Question: I have never used XML much and need some help reading a complex file.
I am trying to get to the number that is nested in:
outputTree\command\heading\pivotTable\dimension\category\dimension\category\dimension\group\category\call:Text(number)
I just have no idea how to do it.
if anyone could show me some basics of this it would be helpful all the examples I see are very basic and don't have this many levels so I am having issues understanding how to get to this level.
thank you.
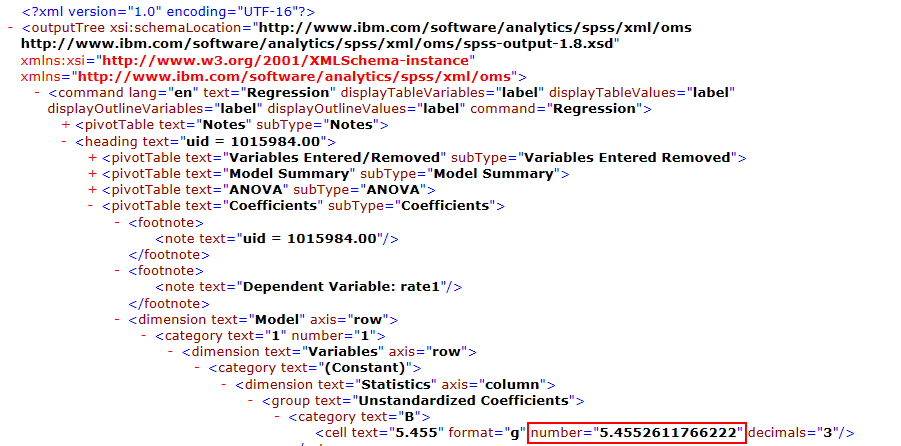
Answer: You can use an <URL>. Based on the structure of your document, this should snag you the precise value you are looking for:
'''
var xml = XDocument.Load(@"c:\path o
ile.xml");
var nsManager = new XmlNamespaceManager(new NameTable());
nsManager.AddNamespace(
"oms",
"http://www.ibm.com/software/analytics/spss/xml/oms");
var cell = xml.XPathSelectElement(
"oms:outputTree/oms:command[@text='Regression']/" +
"oms:heading[@text='uid = <PHONE>.00']/" +
"oms:pivotTable[@text='Coefficients']/" +
"oms:dimension/oms:category/oms:dimension/oms:category/" +
"oms:dimension/oms:group/oms:category/oms:cell",
nsManager);
var number = (decimal)cell.Attribute("number");
Console.WriteLine(number);
'''
Tweak as necessary. You will need these imports:
'''
using System.Xml.Linq;
using System.Xml.XPath;
'''